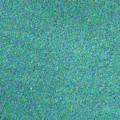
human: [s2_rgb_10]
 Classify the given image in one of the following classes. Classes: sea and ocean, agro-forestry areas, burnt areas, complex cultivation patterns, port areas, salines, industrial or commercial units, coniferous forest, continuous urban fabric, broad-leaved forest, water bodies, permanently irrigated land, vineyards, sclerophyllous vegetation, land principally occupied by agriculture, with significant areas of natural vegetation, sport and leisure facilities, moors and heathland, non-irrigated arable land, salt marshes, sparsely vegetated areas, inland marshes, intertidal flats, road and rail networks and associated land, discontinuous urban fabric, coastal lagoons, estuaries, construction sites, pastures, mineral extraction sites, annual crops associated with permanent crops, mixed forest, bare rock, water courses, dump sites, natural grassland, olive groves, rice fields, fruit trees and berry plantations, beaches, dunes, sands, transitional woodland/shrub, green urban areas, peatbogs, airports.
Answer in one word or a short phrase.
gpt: sea and ocean